Interaction volume radius: 10 \u00c5
Interaction volume height: 20 \u00c5
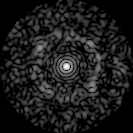
Disorder parameter: 0.7589